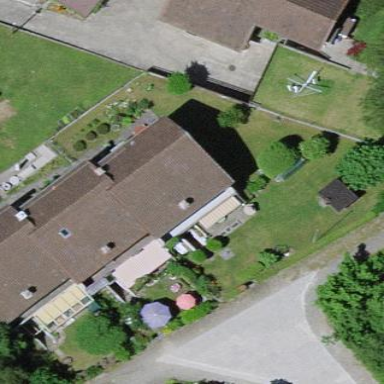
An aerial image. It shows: Gabled roof on residential building.